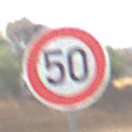
Verkehrszeichen: Geschwindigkeit50
Umgebung: Outdoor, Nature
Tageszeit: MorningAfternoon
Wetter: PartlyCloudy
Licht: Natural
Jahreszeit: NotSpecified
Kontrast: HighContrast